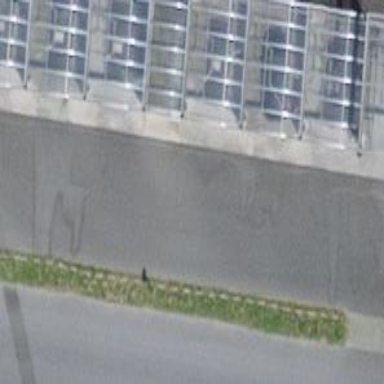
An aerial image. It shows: View of roof of building.